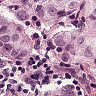
Metastatic tissue present: yes